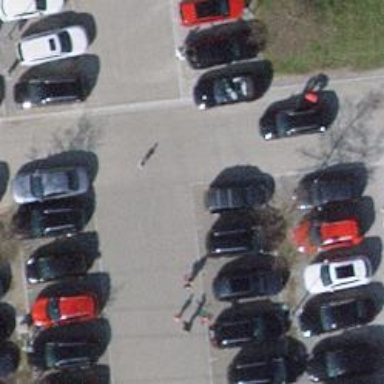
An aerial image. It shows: Parking aisle designated as service road.